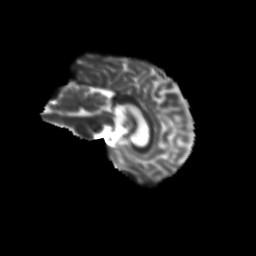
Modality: T2w
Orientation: sagittal
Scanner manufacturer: siemens
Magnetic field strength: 3 T
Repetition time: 9.2 s
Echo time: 0.084 s